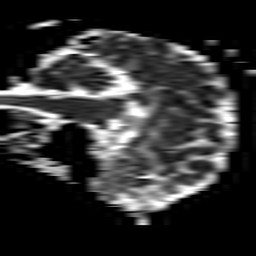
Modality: ADC
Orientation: sagittal
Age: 55
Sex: female
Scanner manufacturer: philips
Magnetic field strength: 1.5 T
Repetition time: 3.395 s
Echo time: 0.06922 s